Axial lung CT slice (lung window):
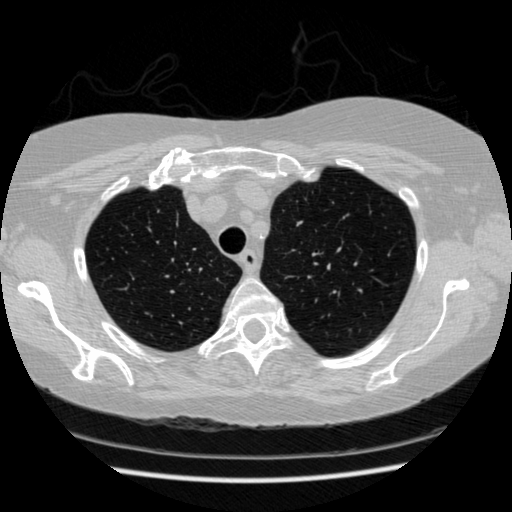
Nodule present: no